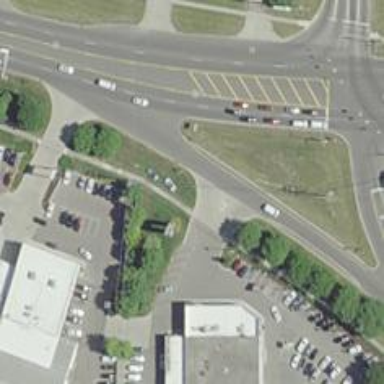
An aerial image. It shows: Secondary link road with asphalt surface.